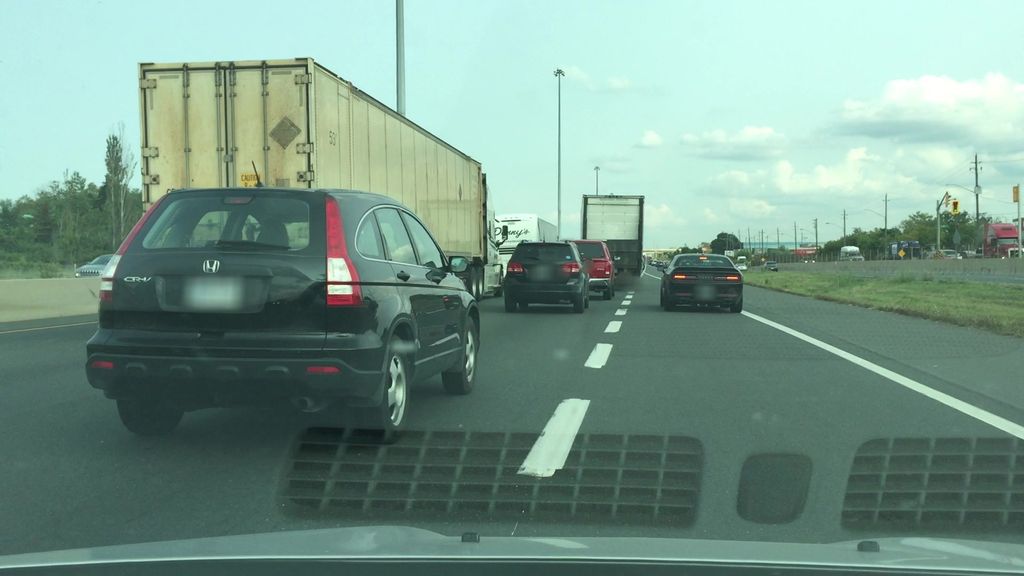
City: hamilton